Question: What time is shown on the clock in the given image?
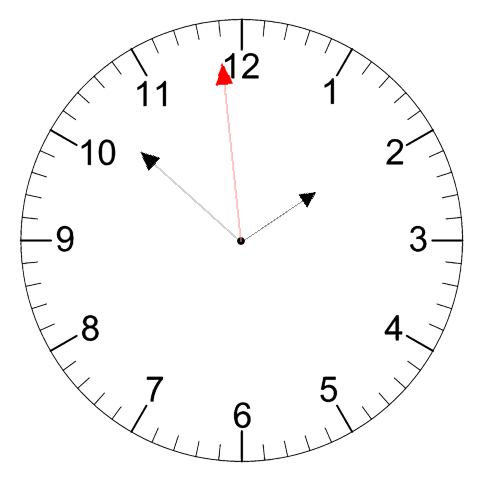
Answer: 01:51:59